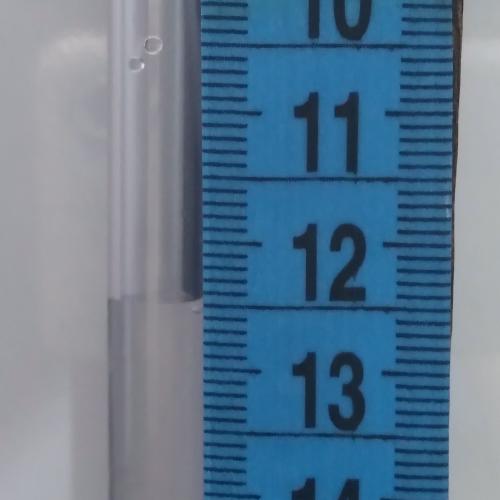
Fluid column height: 12.5 cm